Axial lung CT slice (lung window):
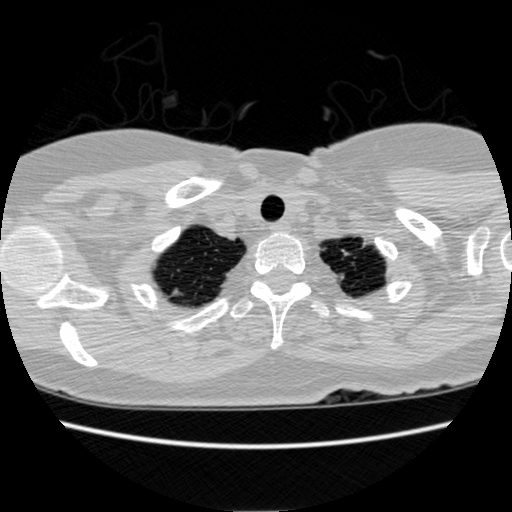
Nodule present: no